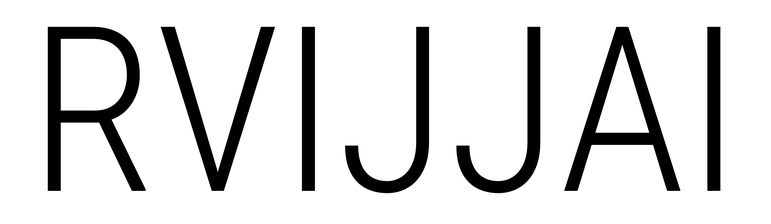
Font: Roboto_Condensed_Light